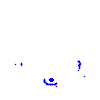
Particle: electron